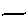
Label: line